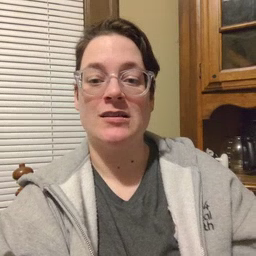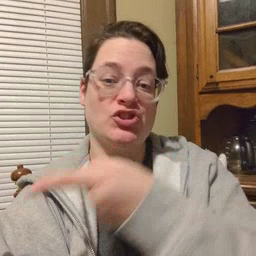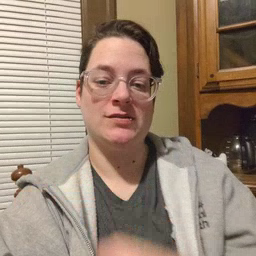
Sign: hesheit